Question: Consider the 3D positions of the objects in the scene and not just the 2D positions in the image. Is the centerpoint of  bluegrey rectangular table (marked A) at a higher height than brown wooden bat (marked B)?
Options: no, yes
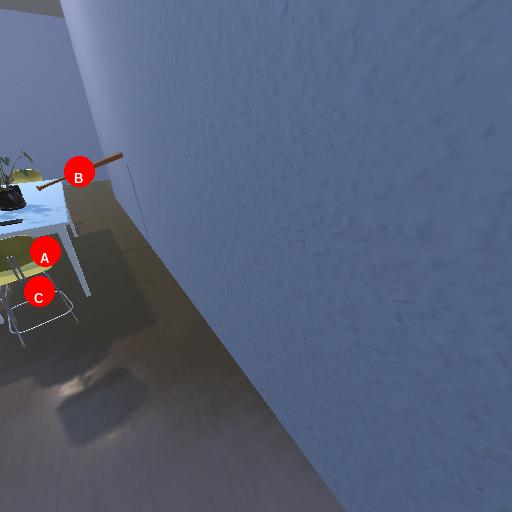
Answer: no